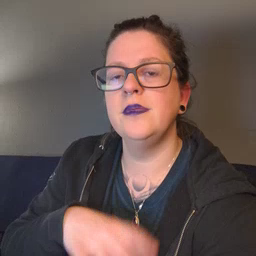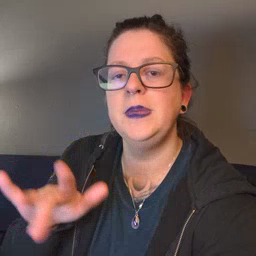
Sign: empty